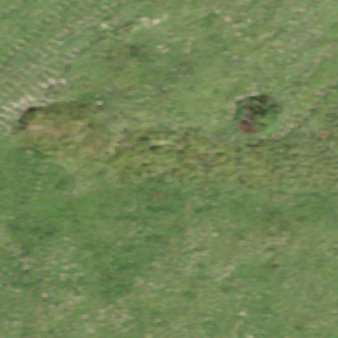
Label: other